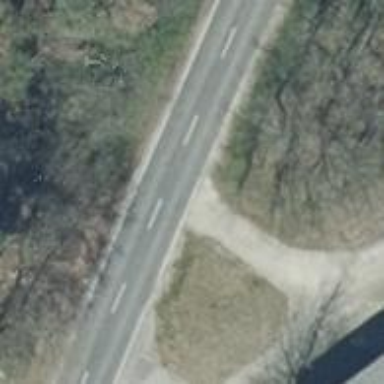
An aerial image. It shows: Service road with surface made of concrete plates.